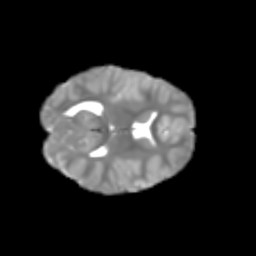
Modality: T2w
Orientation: axial
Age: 7
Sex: female
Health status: healthy